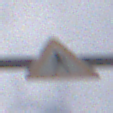
Verkehrszeichen: FussgaengerRechts
Umgebung: Outdoor, Nature
Tageszeit: Midday
Wetter: PartlyCloudy
Licht: Natural
Jahreszeit: NotSpecified
Kontrast: MediumContrast